Question: I've been thinking, how is the onClick tag secure (as well as other tags)? I mean, Anyone can put whatever javascript they want to execute when they trigger the onClick, what prevents someone from injecting malicious code?

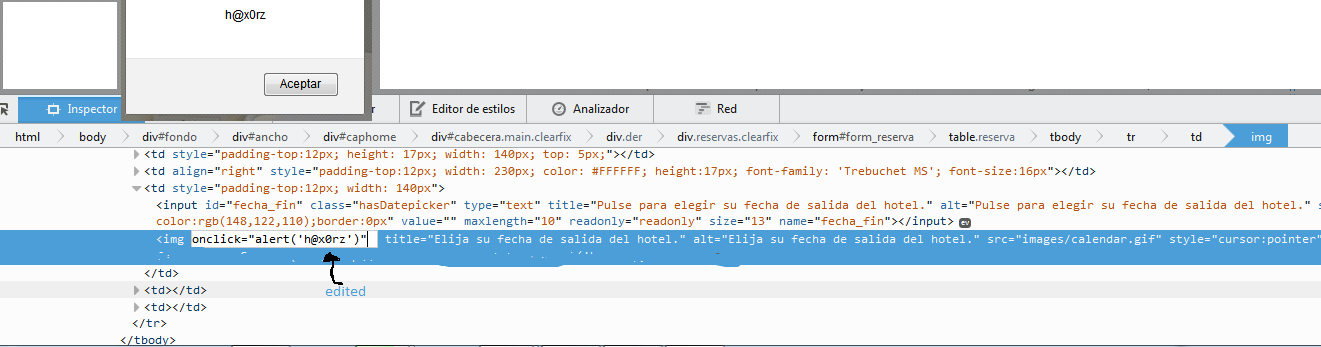
Answer: The problem is not usually whether or not a single user can run any JS in their own browser on their own computer.
The problem is when you are allowed to save that script to the database and it then gets rendered on the page for everyone else to see and execute. Then, suddenly, they can execute code on other people's machines, steal their details, etc.
In other words, if you allow users to specify HTML markup in their comments, for example, and you don't search that markup for '<script>' tags, 'onclick' attributes, etc and remove them before you save it to the database, then you have a potential problem. It becomes an actual problem when you fetch that saved markup from the DB and display it on the page somewhere without removing any JS-related functionality.